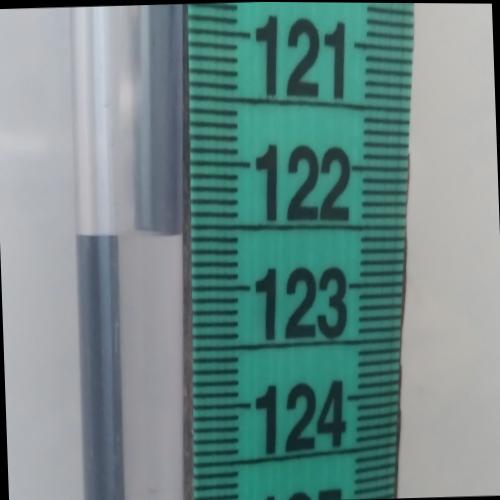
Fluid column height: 122.6 cm